Question: Making a dictionary using a trie in C++. Gives segmentation fault on some inputs.
Debugging helped me find that the problem was in the check function. Specifically after it exits the loop, at the check isword condition.
'''
typedef struct node
{
bool is_word;
struct node *children[27];
} node;
node *createNode()
{
// Void -> Node*
// Create a pointer to a node(structure)
// Allocate memory and store address in child pointer
node *child = (node *)malloc(sizeof(node));
// Initialize each node in child to NULL
for (int i = 0; i < N; i++)
{
child->children[i] = NULL;
}
// Initialize the is_word variable
child->is_word = false;
// Return the pointer
return child;
}
bool check(const char *word)
{
int i = 0;
// Create a pointer to the root of the trie
node *ptr = root;
// Iterate over each letter
while (word[i] != '')
{
char c = tolower(word[i]);
// Get the key for each letter
int key = hash(c);
// If the node at the key is null then word is misspelled
if (!ptr)
{
return false;
}
else
{
ptr = ptr->children[key];
i++;
}
}
// Check if isword at the last letter is true
if (ptr->is_word)
{
return true;
}
else
{
return false;
}
}
'''

I expect the output to be FOUND or NOT FOUND, but actual output is a segmentation fault error.
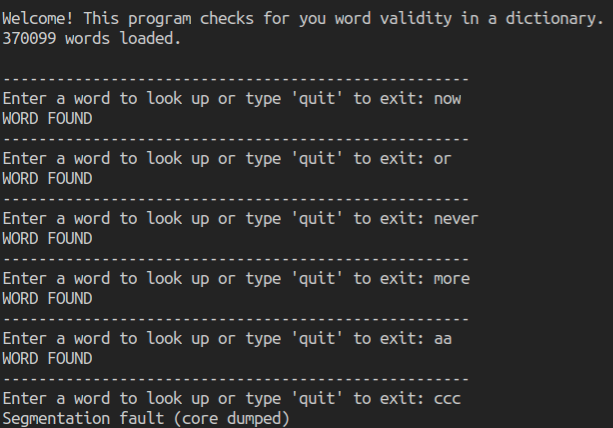
Answer: You need to check that 'ptr' is not null, since it will be if you reach the end of the string and it's not a word in your trie.
You can also condense the code a bit.
'''
bool check(const char *word)
{
const node * ptr = root;
for (int i = 0; ptr != nullptr && word[i] != ''; i++)
{
ptr = ptr->children[hash(tolower(word[i]))];
}
return ptr != nullptr && ptr->is_word;
}
'''